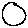
Label: circle